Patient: sex F, age 66
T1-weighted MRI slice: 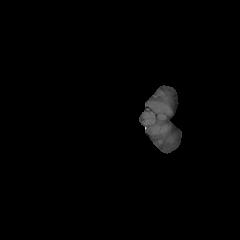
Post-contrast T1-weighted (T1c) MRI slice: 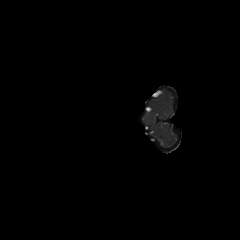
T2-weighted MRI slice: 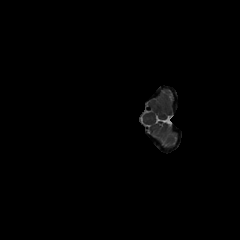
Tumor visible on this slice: no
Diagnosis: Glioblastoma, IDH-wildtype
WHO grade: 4